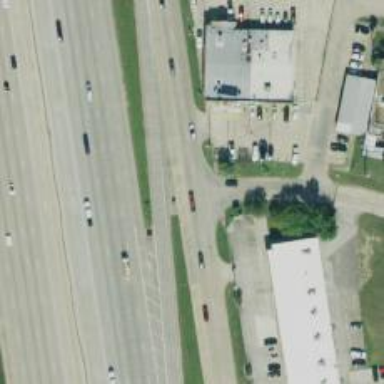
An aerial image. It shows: Secondary road with frontage road.